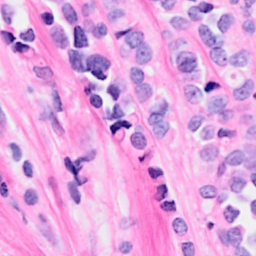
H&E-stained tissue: Breast